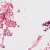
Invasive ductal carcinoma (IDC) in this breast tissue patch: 0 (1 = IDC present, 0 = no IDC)